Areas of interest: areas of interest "Xingtai Rui Long Automotive Service Co., Ltd."
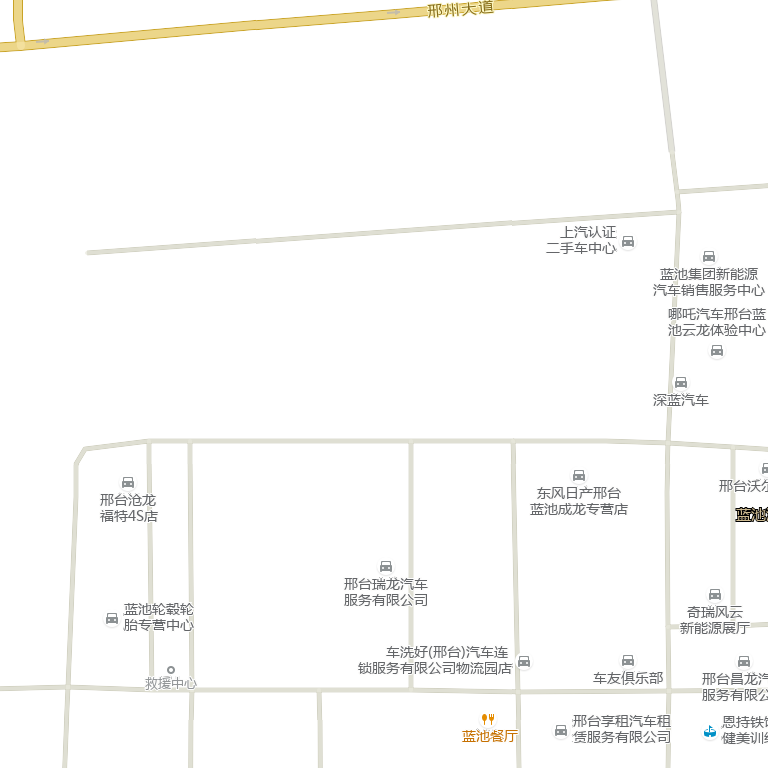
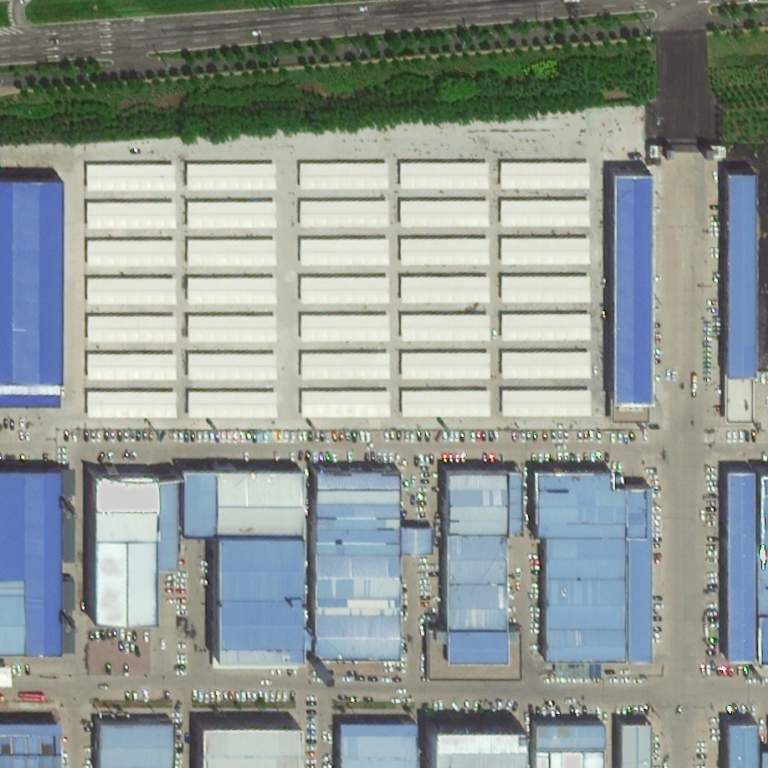